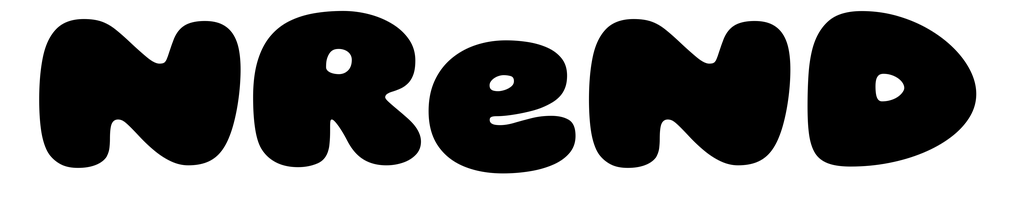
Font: Gluten_Black